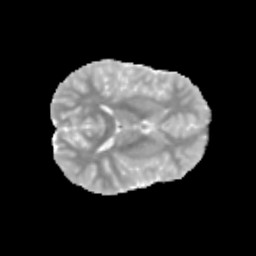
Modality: MD
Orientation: axial
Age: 9
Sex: male
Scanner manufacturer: siemens
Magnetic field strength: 3 T
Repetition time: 3.8 s
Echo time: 0.07 s